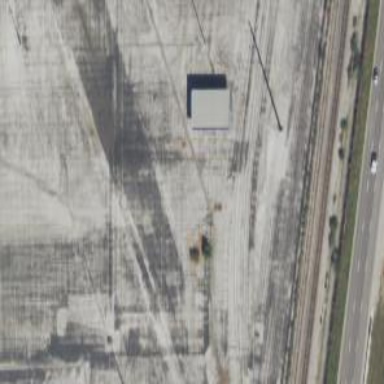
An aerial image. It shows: Abandoned railway yard.